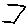
Label: hexagon